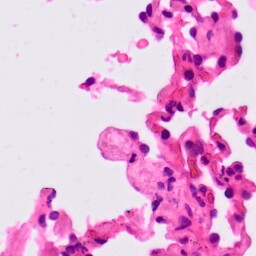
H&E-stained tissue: Lung